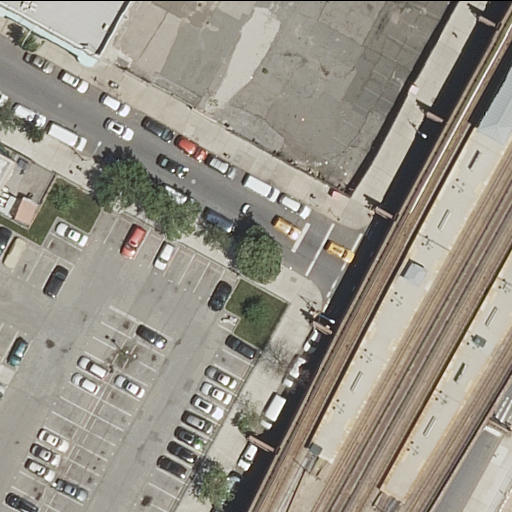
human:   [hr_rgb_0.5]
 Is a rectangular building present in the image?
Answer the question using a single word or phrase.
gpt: yes

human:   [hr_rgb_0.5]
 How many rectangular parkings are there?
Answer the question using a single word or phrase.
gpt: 2

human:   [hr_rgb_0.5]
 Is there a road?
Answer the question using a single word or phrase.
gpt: yes

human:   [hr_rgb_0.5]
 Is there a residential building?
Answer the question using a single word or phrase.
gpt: yes

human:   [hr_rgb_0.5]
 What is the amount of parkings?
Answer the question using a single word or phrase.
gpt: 2

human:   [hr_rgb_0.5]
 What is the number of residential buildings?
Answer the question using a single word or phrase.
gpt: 2

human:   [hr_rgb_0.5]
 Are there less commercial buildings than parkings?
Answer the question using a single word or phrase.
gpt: yes

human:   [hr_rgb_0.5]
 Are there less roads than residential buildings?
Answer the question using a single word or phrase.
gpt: no

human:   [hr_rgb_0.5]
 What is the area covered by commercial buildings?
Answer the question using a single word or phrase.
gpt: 0m2

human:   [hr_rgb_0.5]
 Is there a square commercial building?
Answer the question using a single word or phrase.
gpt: no

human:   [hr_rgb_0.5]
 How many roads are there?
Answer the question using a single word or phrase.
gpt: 6

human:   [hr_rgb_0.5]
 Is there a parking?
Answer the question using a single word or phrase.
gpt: yes

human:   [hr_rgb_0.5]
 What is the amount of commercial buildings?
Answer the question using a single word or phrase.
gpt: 0

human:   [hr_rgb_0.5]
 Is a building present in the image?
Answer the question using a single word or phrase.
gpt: yes

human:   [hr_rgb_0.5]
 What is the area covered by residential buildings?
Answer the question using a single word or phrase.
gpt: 168m2

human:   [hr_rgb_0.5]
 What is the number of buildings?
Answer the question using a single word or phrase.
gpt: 2

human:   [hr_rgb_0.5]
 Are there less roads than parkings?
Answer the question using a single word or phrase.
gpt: no

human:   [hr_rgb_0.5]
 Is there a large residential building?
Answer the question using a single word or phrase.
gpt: no

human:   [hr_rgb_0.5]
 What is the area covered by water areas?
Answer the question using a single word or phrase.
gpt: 0m2

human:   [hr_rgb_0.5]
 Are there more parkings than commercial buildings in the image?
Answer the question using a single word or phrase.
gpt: yes

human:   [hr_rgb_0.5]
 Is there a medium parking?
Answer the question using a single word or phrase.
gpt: yes

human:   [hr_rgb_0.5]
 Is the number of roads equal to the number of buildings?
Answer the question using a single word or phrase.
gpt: no

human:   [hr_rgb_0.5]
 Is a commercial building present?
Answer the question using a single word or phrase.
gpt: no

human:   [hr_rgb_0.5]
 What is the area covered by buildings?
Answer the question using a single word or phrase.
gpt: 168m2

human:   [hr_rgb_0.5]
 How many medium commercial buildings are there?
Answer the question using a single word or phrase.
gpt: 0

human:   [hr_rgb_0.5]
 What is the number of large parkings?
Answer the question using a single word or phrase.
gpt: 0

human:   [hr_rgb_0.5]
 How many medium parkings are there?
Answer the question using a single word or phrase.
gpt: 2

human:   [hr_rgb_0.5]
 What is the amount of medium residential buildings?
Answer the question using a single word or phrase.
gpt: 1

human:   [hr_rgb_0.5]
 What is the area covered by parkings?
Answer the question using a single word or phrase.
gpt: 508m2

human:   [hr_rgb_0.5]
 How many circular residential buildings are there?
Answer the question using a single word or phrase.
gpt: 0

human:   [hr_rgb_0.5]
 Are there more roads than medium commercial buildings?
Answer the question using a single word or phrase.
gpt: yes

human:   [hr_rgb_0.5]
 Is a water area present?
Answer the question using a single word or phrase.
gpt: no

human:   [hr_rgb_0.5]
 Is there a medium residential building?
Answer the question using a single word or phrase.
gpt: yes

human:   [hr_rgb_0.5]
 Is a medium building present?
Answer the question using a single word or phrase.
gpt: yes

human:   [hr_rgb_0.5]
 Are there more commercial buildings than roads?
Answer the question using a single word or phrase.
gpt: no

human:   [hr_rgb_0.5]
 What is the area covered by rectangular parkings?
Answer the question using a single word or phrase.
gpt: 508m2

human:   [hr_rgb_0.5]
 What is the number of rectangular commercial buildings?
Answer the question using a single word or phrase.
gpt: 0

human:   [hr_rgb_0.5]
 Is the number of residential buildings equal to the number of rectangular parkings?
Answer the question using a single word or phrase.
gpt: yes

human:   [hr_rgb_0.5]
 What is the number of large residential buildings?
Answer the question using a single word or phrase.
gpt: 0

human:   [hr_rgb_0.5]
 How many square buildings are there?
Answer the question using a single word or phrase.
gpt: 0

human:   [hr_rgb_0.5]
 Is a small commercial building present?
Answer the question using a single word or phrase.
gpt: no

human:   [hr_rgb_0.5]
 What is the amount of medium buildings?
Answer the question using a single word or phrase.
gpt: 1

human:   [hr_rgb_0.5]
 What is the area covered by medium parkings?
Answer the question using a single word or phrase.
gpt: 508m2

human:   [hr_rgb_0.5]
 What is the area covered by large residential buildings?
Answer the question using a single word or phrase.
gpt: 0m2

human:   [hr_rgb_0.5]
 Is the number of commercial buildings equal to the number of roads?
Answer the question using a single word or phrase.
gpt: no

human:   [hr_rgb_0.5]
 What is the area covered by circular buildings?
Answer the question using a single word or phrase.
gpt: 0m2

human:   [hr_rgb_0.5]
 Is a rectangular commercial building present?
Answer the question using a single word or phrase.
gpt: no

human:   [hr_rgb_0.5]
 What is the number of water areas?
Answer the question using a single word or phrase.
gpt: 0

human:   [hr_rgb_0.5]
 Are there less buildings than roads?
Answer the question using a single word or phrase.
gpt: yes

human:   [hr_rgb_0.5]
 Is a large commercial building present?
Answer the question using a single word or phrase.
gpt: no

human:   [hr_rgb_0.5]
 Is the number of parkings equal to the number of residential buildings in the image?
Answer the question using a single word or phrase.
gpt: yes

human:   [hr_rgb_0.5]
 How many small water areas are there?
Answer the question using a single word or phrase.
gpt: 0

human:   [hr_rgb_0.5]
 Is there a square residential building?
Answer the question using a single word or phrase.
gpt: no

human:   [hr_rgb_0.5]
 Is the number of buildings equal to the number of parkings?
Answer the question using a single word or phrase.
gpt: yes

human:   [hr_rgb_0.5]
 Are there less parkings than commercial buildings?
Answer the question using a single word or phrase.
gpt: no

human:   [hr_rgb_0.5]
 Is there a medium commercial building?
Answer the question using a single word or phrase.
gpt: no

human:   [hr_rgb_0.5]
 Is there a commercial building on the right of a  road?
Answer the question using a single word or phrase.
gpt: no

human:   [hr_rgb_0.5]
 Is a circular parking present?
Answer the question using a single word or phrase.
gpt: no

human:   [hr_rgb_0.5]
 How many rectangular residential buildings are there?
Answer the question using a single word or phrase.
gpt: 2

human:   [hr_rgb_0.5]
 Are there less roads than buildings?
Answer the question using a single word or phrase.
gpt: no

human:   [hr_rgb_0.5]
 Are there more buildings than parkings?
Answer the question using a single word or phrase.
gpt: no

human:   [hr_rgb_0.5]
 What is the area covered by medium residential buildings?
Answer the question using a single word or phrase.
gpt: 161m2

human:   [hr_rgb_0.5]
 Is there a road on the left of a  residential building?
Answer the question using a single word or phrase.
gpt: yes

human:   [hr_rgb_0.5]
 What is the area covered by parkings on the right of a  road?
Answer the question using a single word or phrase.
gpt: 250m2